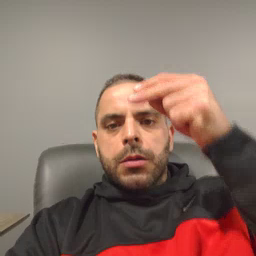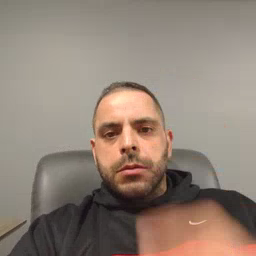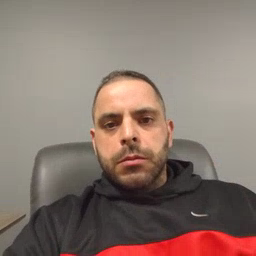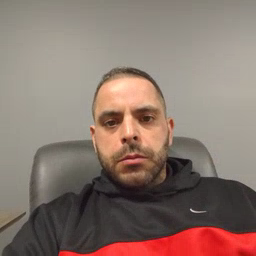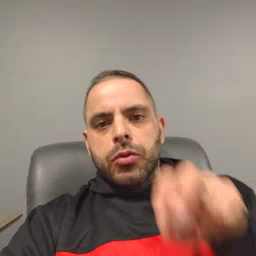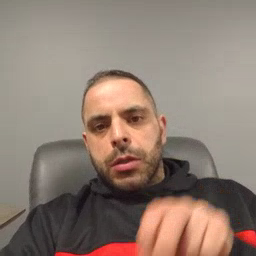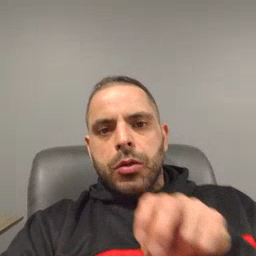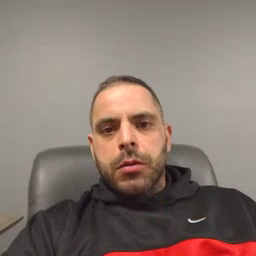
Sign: chair